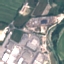
Label: Industrial